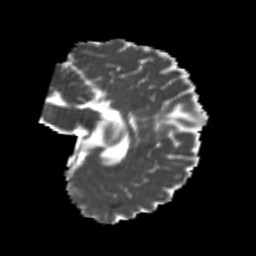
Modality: MD
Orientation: sagittal
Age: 20
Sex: female
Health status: healthy
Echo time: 0.074 s